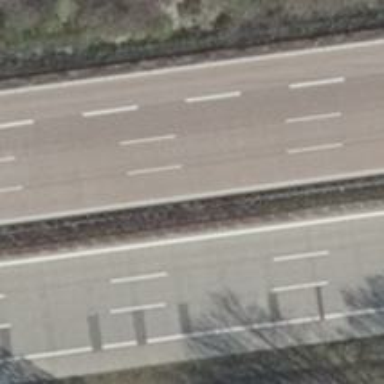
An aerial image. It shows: Motorway with concrete surface.